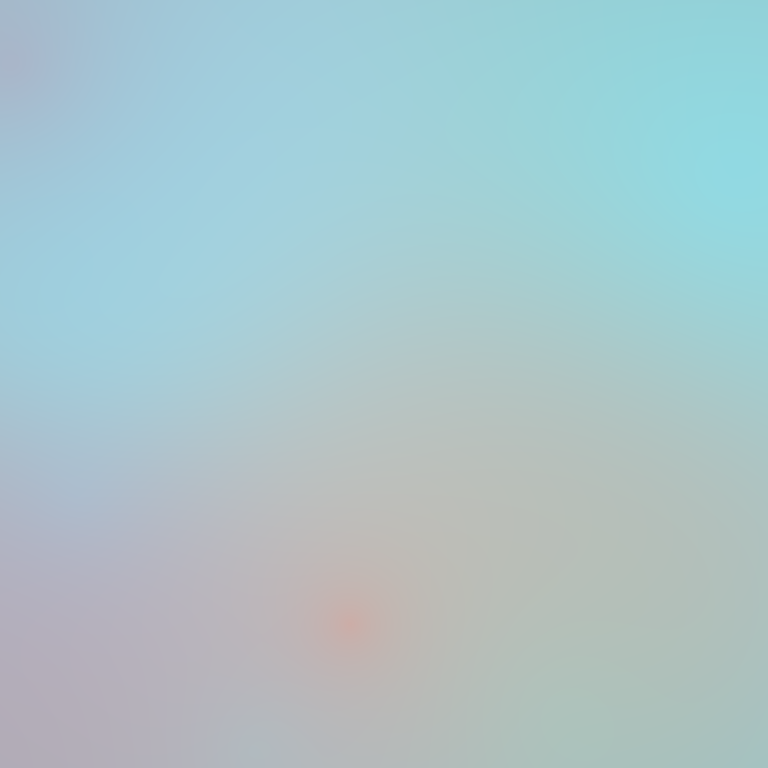
Abstract light effect, smooth gradient from soft blue to pale pink, serene atmosphere, diffuse light, no room, no furniture, no objects.